Aerial crown-view tile of a tropical tree (Barro Colorado Island, Panama), acquired 20250512:
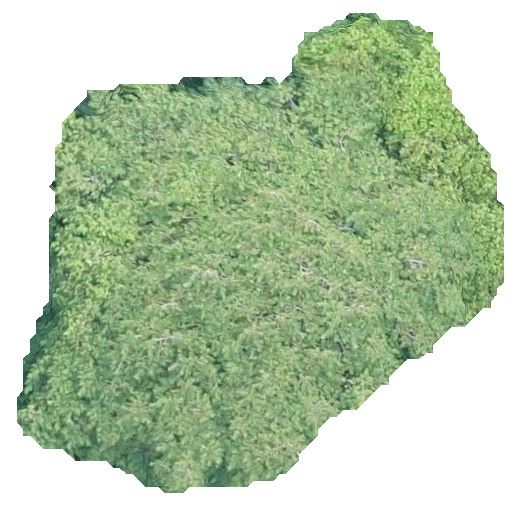
Species: Virola surinamensis
GBIF accepted scientific name: Virola surinamensis
Crown area: 236.215 m²